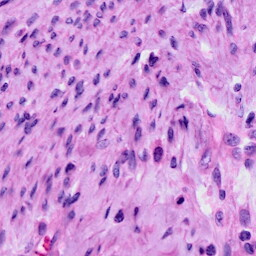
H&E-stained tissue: Cervix